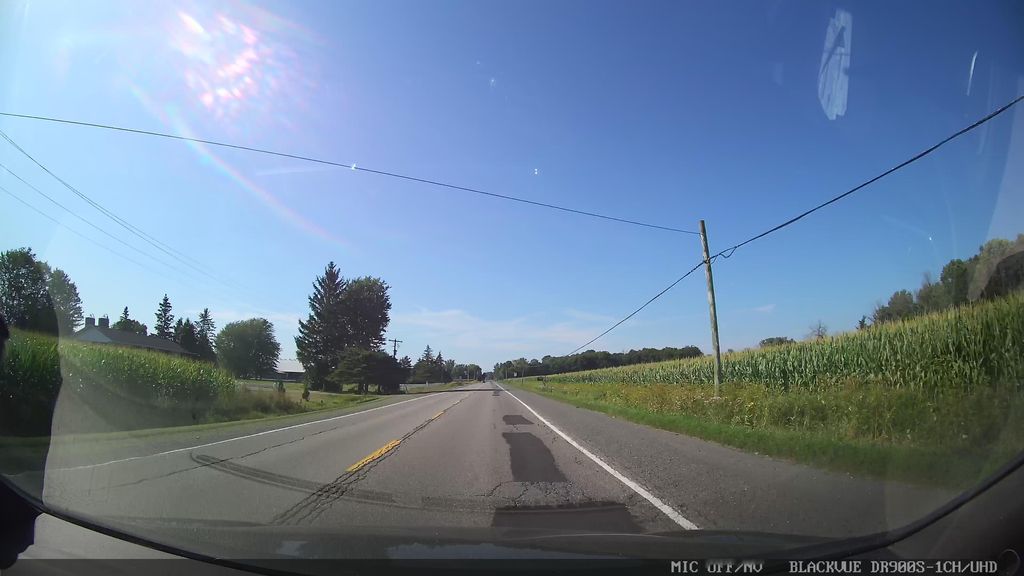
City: ottawa-gatineau